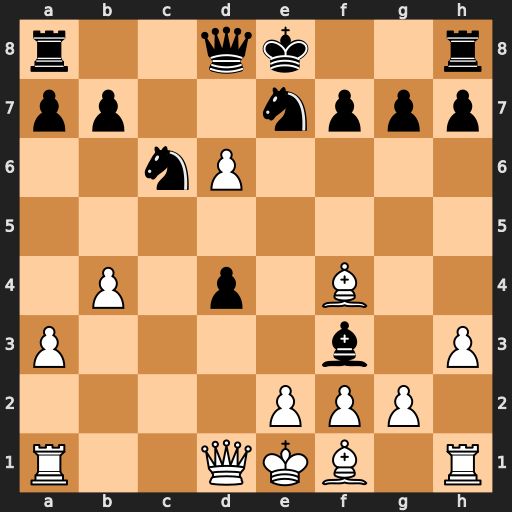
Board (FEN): r2qk2r/pp2nppp/2nP4/8/1P1p1B2/P4b1P/4PPP1/R2QKB1R
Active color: w
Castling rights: KQkq
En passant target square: -
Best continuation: dxe7